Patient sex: F
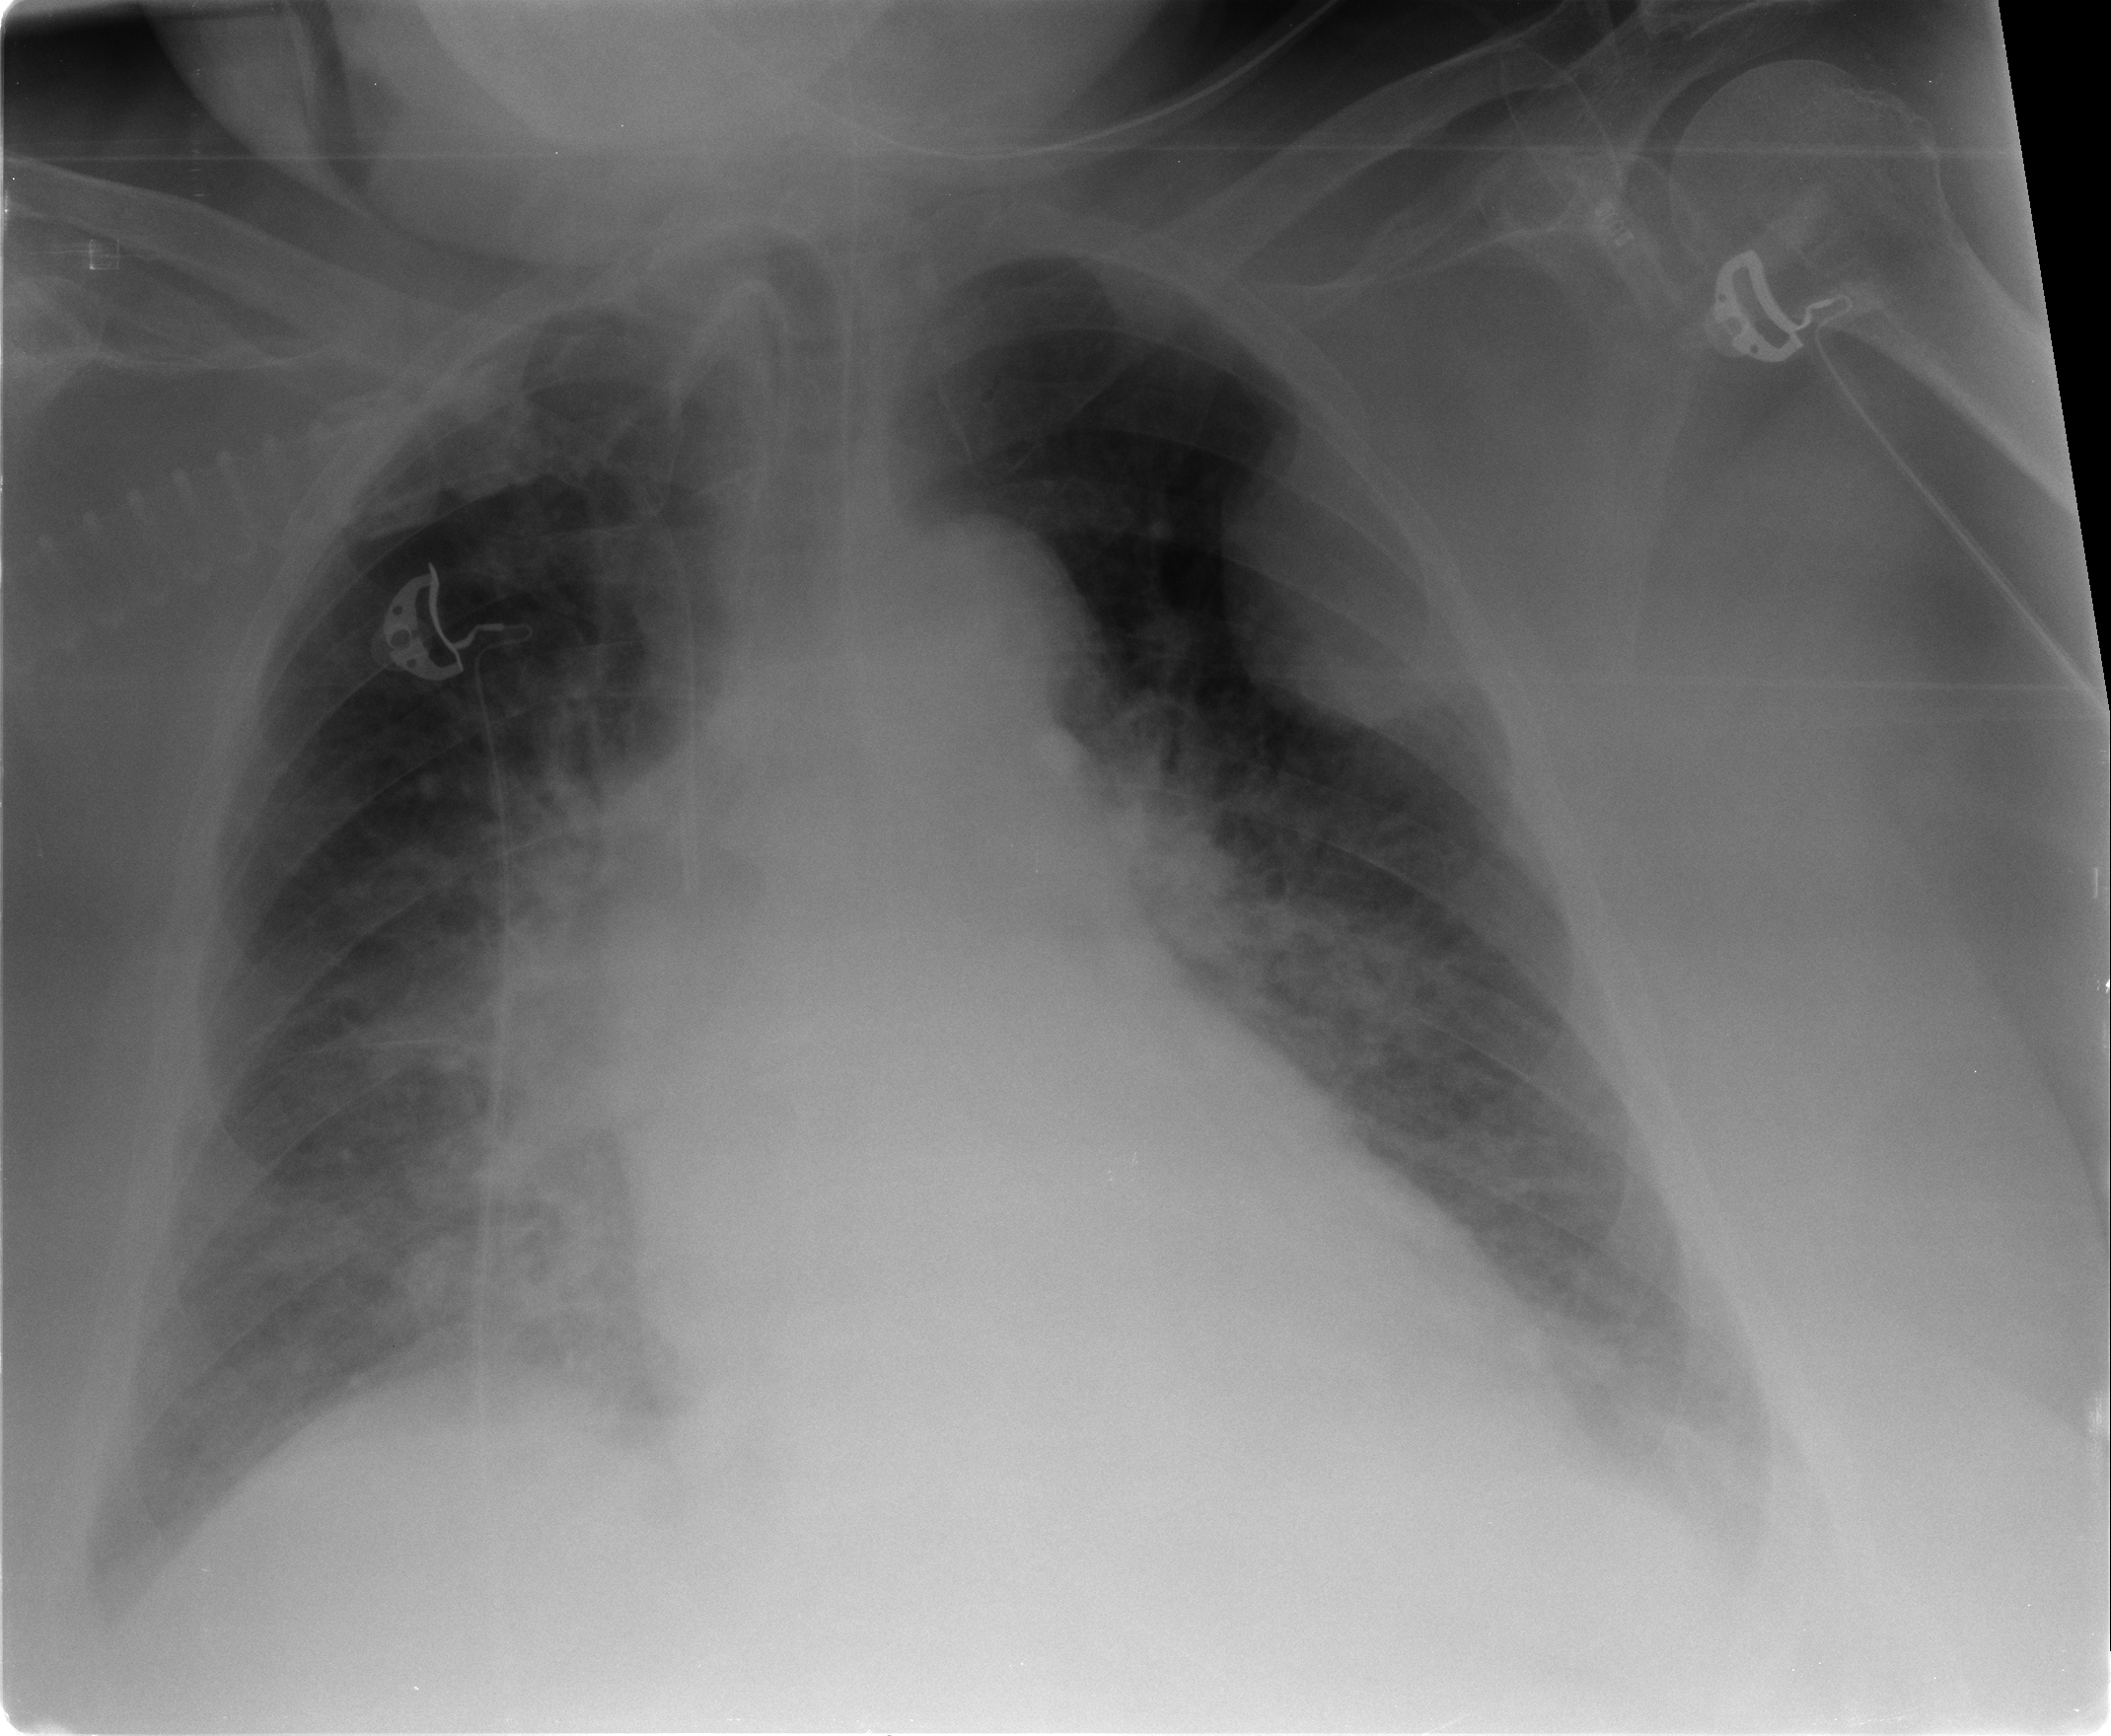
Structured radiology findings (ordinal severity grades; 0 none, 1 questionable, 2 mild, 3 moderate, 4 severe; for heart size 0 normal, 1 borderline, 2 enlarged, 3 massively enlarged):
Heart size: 2
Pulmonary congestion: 2
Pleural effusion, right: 2
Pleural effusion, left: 2
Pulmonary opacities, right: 2
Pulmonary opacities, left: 2
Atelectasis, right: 2
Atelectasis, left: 2